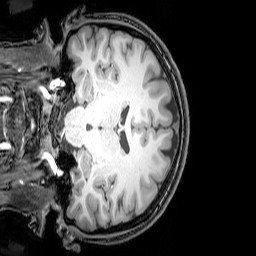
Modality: T1w
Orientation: coronal
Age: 26
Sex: female
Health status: healthy
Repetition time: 0.081 s
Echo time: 0.037 s